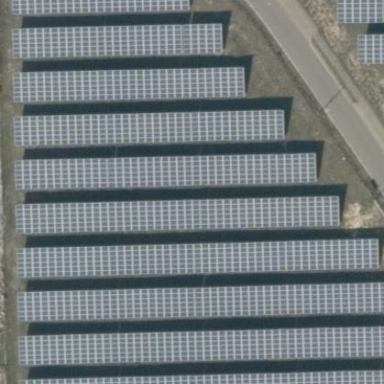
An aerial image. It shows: Solar power generator using photovoltaic panels.